九年级 · 解析几何
(本小题8.0分)

如图, $\odot O$ 是 $\triangle A B C$ 的外接圆, $\angle A C B=90^{\circ}, \angle A C B$ 的平分线交 $\odot O$ 于点 $D$. 若 $A C=2, B D=\sqrt{10}$,求 $B C$ 的长.

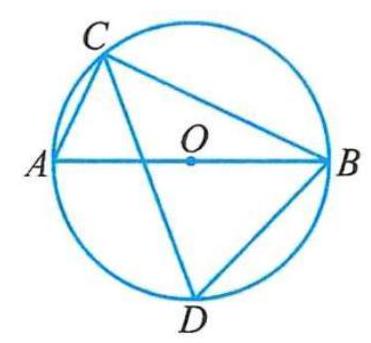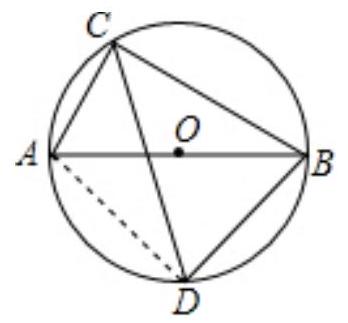
答案: 解: 连接 $A D$,

$\because \angle A C B=90^{\circ}$,

$\therefore A B$ 是 $\odot O$ 的直径.

$\because \angle A C B$ 的角平分线交 $\odot O$ 于 $D$,

$\therefore \angle A C D=\angle B C D=45^{\circ}$,

$\therefore A D=B D=\sqrt{10}$,

$\because A B$ 是 $\bigodot O$ 的直径,

$\therefore \triangle A B D$ 是等腰直角三角形,

$\therefore A B=\sqrt{A D^{2}+B D^{2}}=\sqrt{(\sqrt{10})^{2}+(\sqrt{10})^{2}}=\sqrt{20}=2 \sqrt{5}$,

$\because A C=2$,
$\therefore B C=\sqrt{A B^{2}-A C^{2}}=\sqrt{(2 \sqrt{5})^{2}-2^{2}}=4$.

解析: 本题考查的是圆周角定理, 熟知直径所对的圆周角是直角是解答此题的关键. 连接 $A D$, 根据 $C D$ 是 $\angle A C B$ 的角平分线可知 $\angle A C D=\angle B C D=45^{\circ}$, 故可得出 $A D=B D$, 再由 $A B$ 是 $\odot O$ 的直径可知 $\triangle A B D$ 是等腰直角三角形, 利用勾股定理求出 $A B$ 的长, 在 $R t \triangle A B C$ 中, 利用勾股定理可得出 $B C$ 的长.